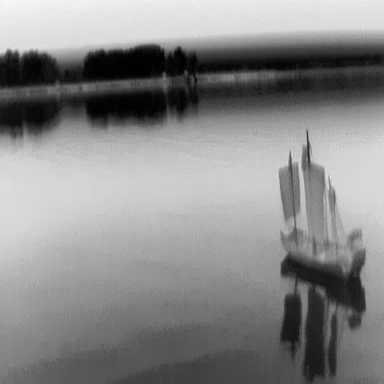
There is a sailboat in the infrared image.